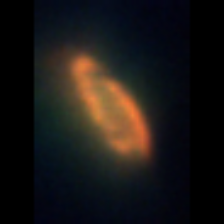
Taxon: Pennate
Group: Diatoms